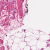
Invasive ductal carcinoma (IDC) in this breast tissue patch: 0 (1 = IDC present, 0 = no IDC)